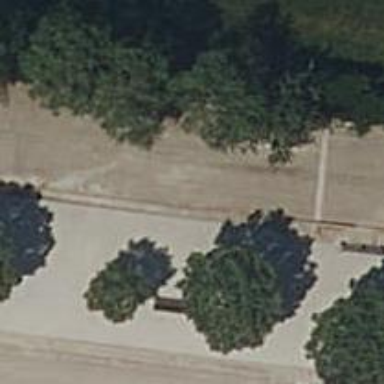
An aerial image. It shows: Row of trees in natural setting.